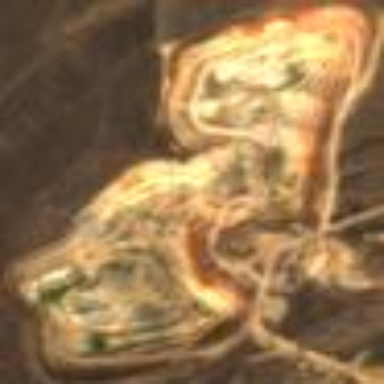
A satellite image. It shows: Quarry area.